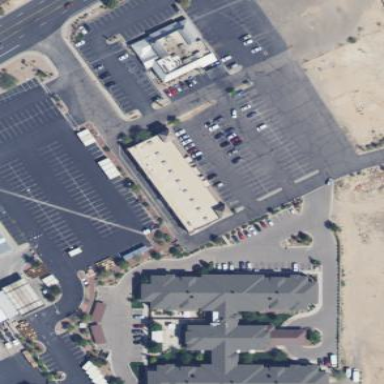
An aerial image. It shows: Retail building.